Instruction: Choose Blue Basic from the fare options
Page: flights
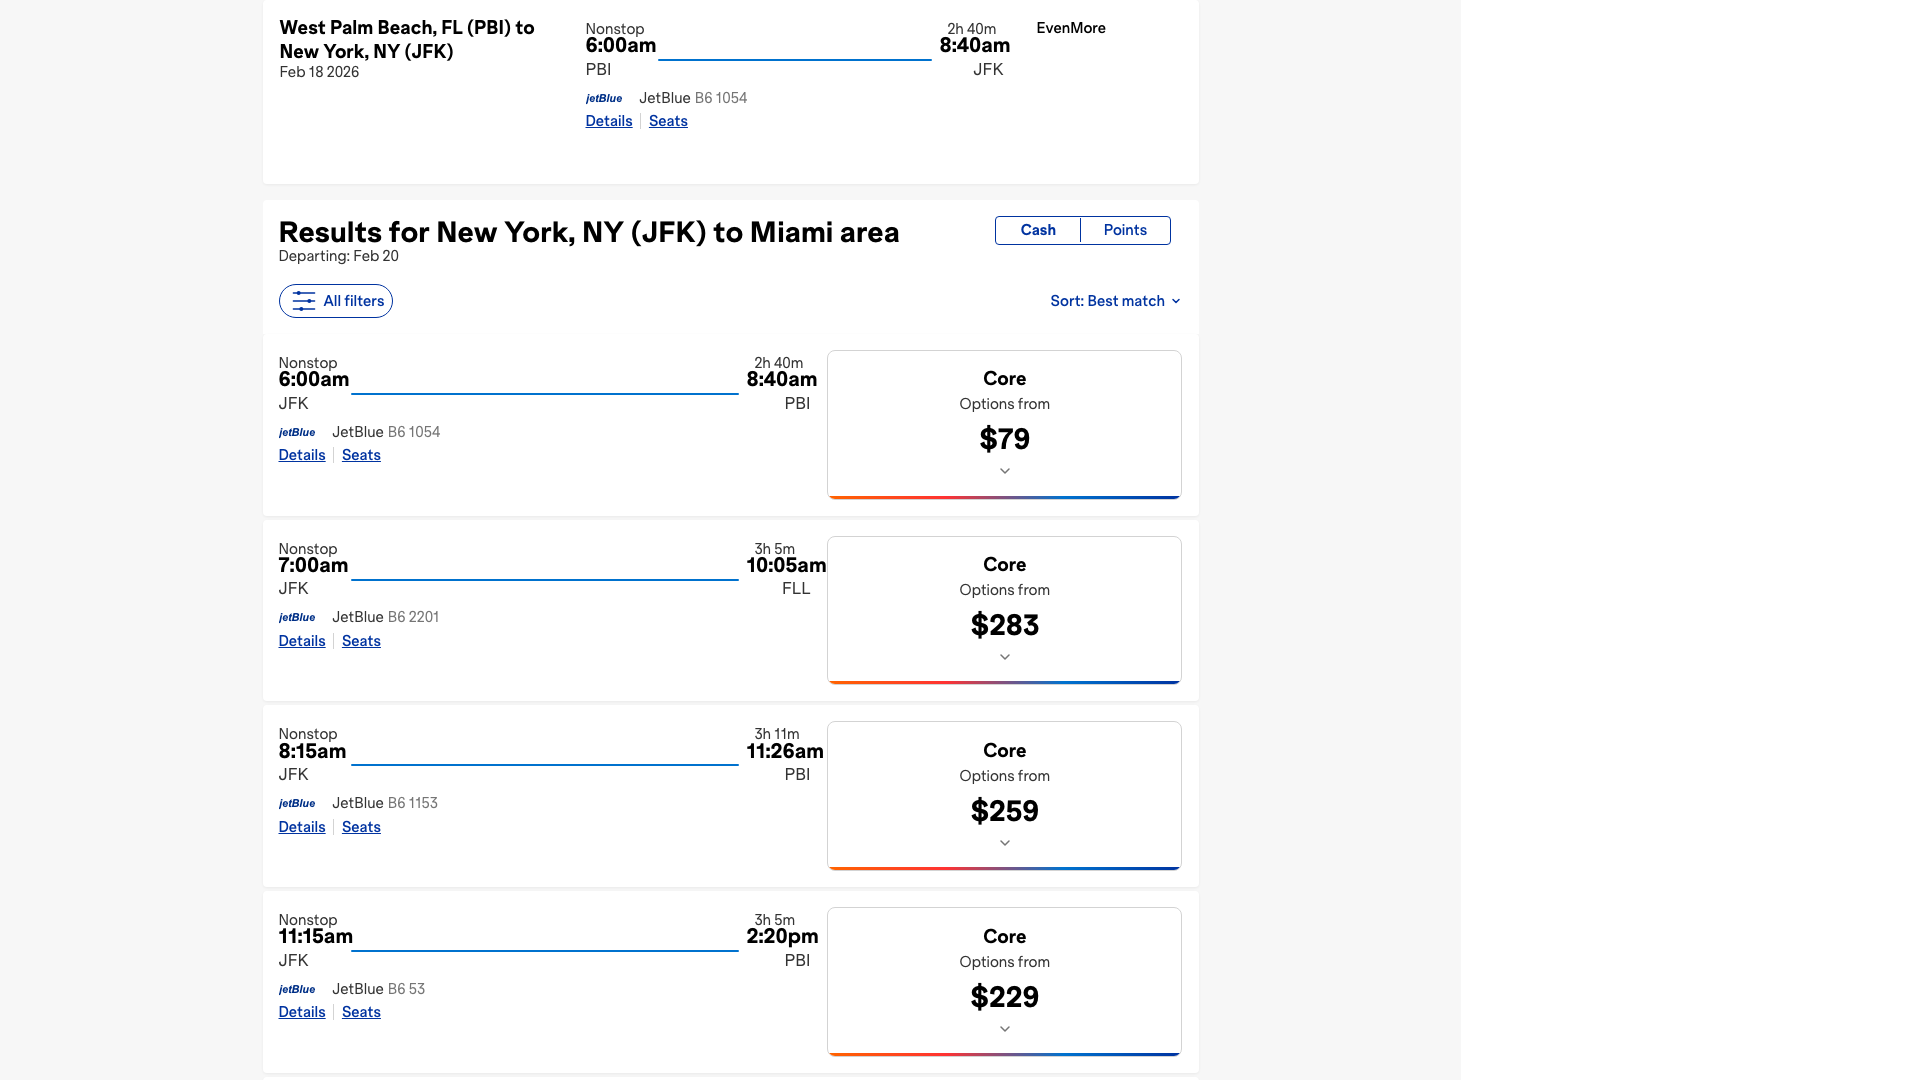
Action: click